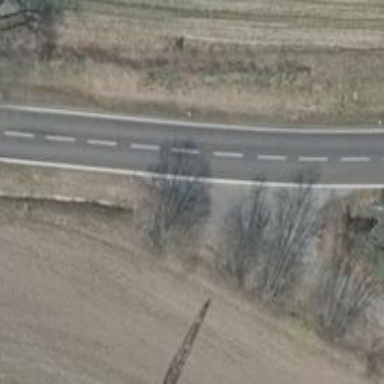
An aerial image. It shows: Secondary road with asphalt surface.